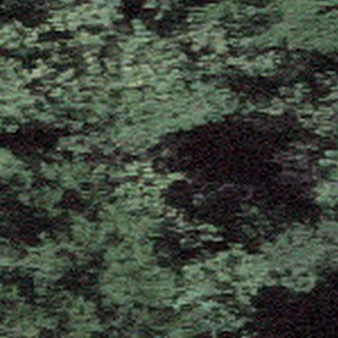
Label: other